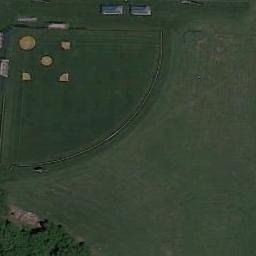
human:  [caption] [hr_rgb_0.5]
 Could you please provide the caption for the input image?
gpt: There are five baseball diamonds in the middle of grass .

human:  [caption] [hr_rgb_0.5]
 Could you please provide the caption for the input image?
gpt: Some baseball diamonds on the lawn and some buildings beside .

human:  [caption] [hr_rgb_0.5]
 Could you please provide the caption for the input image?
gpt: In the picture there is a baseball field and a parking lot .

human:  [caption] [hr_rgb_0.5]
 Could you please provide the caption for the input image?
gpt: There is a baseball diamond in the grass .

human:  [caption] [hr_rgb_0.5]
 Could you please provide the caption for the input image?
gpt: Two houses are next to five baseball diamonds .